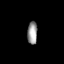
Tissue: prostate
Cell type: Epithelial cells
Senescence score: 0.3461
Nuclear area (px): 220
Mean DAPI intensity: 154.536